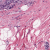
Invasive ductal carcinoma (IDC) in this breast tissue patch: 1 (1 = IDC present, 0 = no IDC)